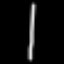
Label: line